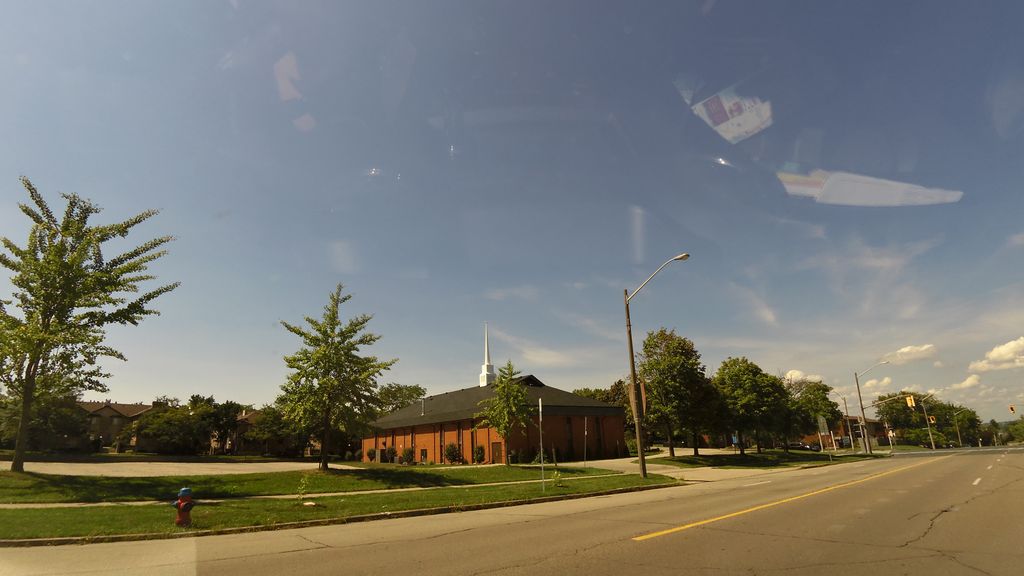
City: hamilton